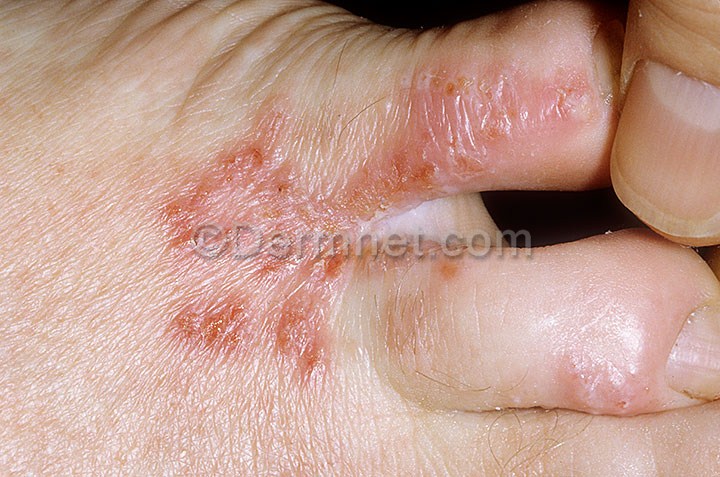
Disease: Tinea Ringworm Candidiasis and other Fungal Infections